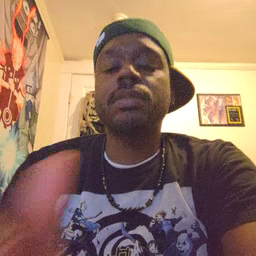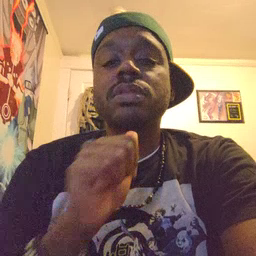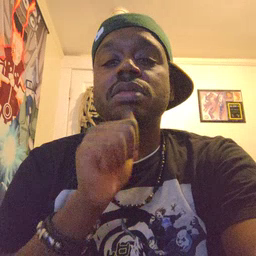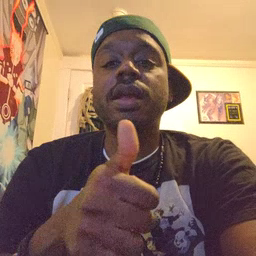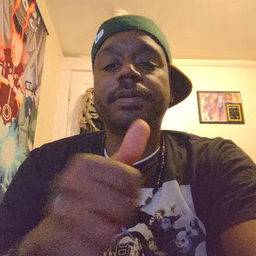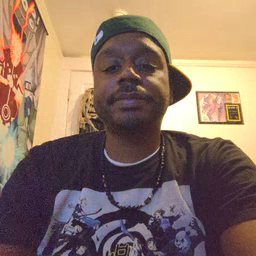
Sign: not